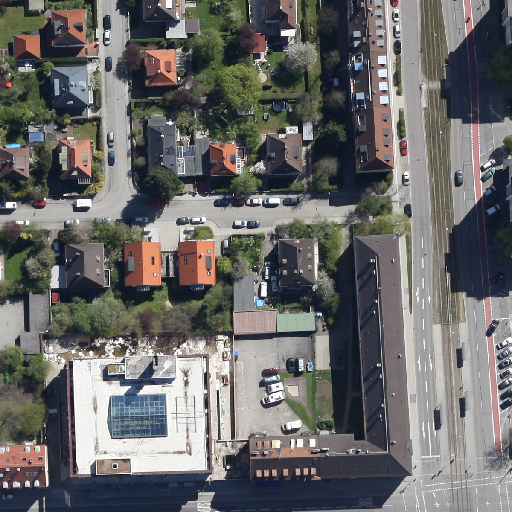
Referring expression: car